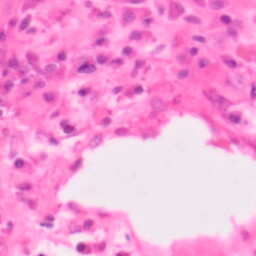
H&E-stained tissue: Colon